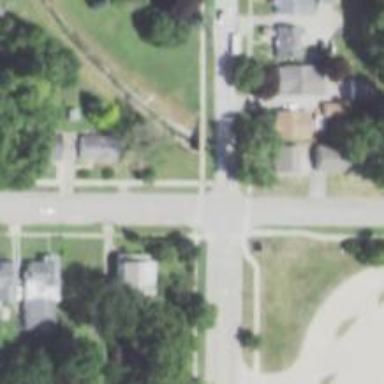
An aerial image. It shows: Marked road crossing.